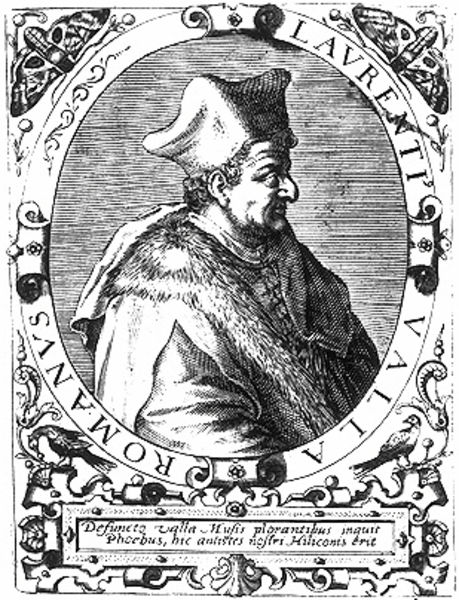
Titel: Bildnis des Lorenzo Valla
Künstler: Matthaeus (d.Ä.) Becker
Institution: (Seriendruck)
Schlagwörter: feder, kopf, mann, umhang, vogel, weiß, hut, mund, nase, ohr, profil, schmuck, schwarz, stirn, zeichnung, blick, haube, ornament, schleife, alt, bart, kappe, mütze, gefieder, kragen, mensch, pelz, rahmen, ärmel, bildnis, portrait, porträt, vögel, auge, geistlicher, haare, halbfigur, mantel, locken, renaissance, kreis, oval, rund, ranken, fell, schrift, graphik, tafel, inschrift, verzierung, nägel, tusche, unterschrift, medaillon, druck, schwarz-weiß, schraffur, radierung, stich, hakennase, illustration, text, strich, plakat, kardinal, pfau, rom, ecken, römer, pelzkragen, voluten, beute, priester, muschel, kupferstich, falter, harlekin, federzeichnung, latein, lateinisch, umschrift, reformation, hur, geschlitzt, rollwerk, profilbildnis, beschlagwerk, lorenz, alte schrift, lavrenti, romanvs, valla, laurentius, stichj, lurentius, laurenz, romanus, rümer, mtra, laurent